Interaction volume radius: 5 \u00c5
Interaction volume height: 15 \u00c5
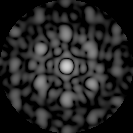
Disorder parameter: 0.5422